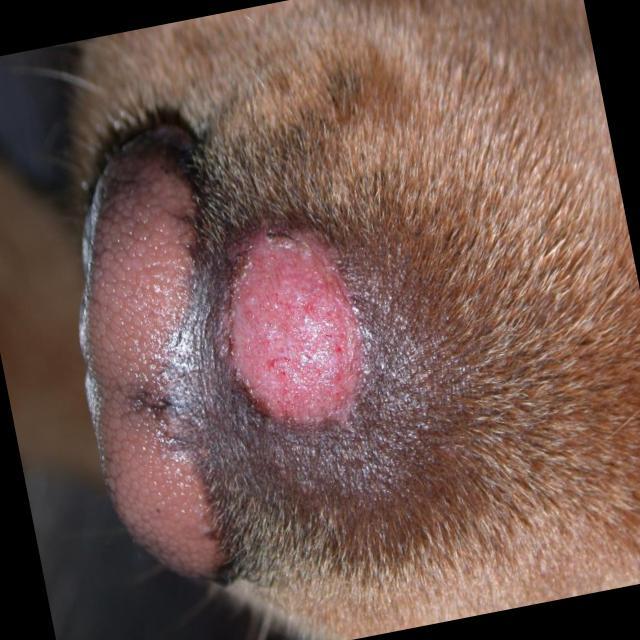
Canine ringworm (Dermatophytosis) — fungal infection caused by Microsporum or Trichophyton. Presents with circular alopecia, scaling, crusting, and broken hairs.